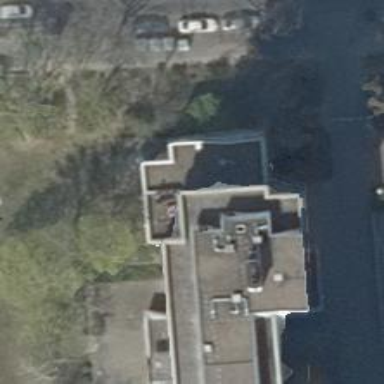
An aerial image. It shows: Building consisting of apartments.